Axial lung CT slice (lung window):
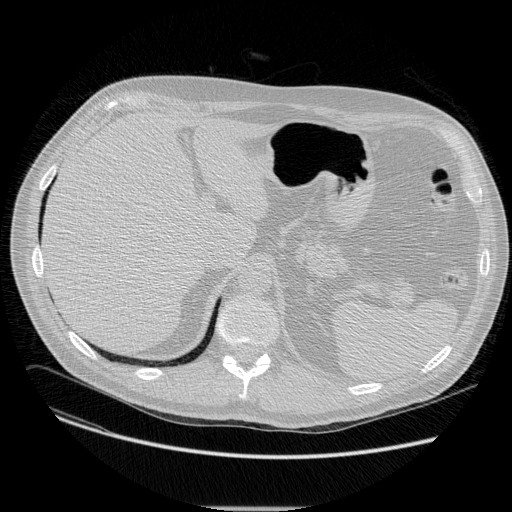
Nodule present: no